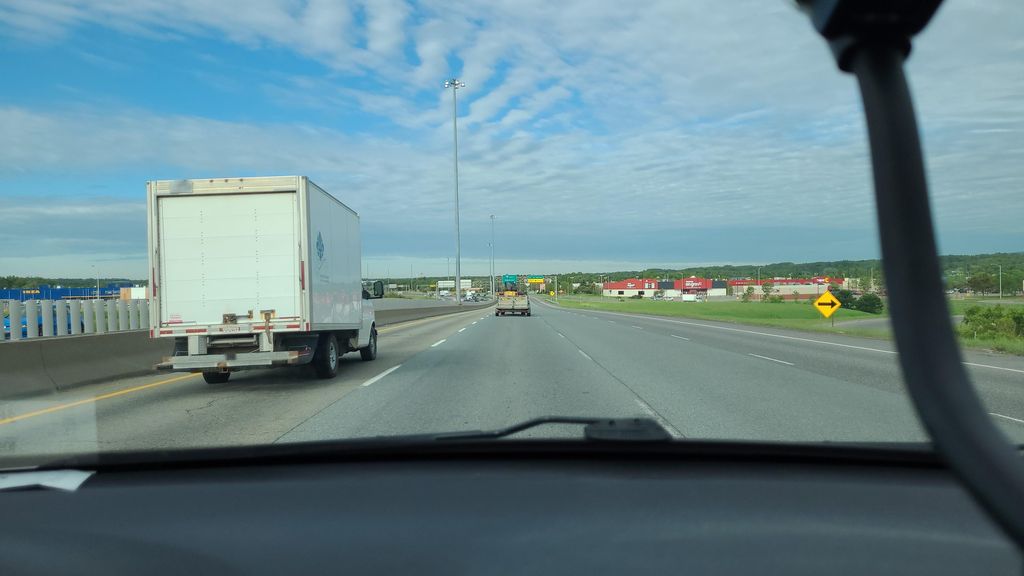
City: quebec_city